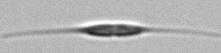
Label: Cylindrotheca